Question: I have an encrypted database using . When I try to connect to the database using Connection string the following error message appears:
> 'SQL logic error Cannot use "Password" connection string property: library was not built with encryption support.'

'''
Imports System.Data.SQLite
Public Class frm_projects
Dim dtset As New SQLiteConnection("Data Source=Setting.db;Password=m;")
Private Sub frm_projects_Load(sender As Object, e As EventArgs) Handles MyBase.Load
Try
If dtset.State = ConnectionState.Closed Then
dtset.Open()
End If
Catch ex As Exception
MsgBox(ex.Message, MsgBoxStyle.Information, "Warning")
End Try
End Sub
End Class
'''
<URL>
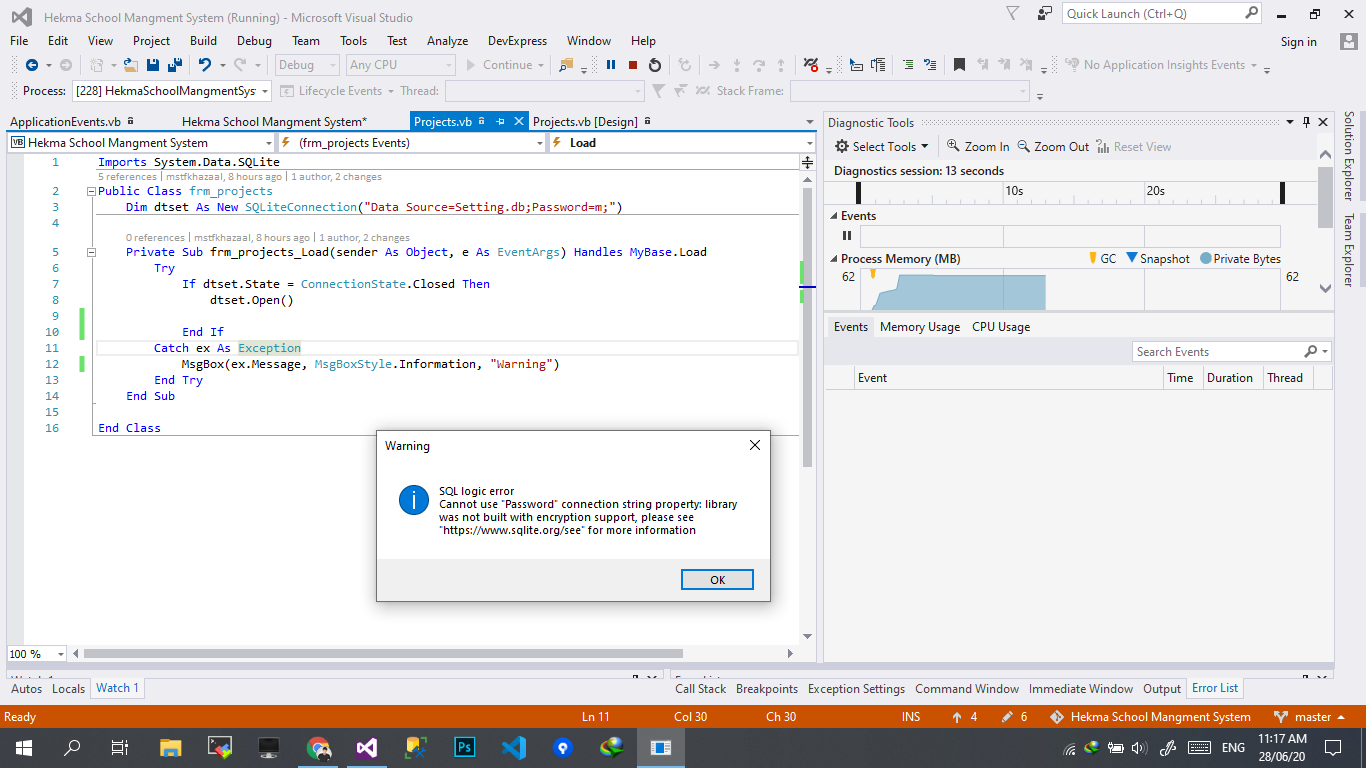
Answer: # Source of the issue
I assume that the actual reason for this error is the the lack of support in "legacy CryptoAPI" since 'System.Data.SQLite' version .
It was done in the following commit:
<URL>
# What can we do?
1. Manually Use the last NuGet version with CryptoAPI support - 1.0.112.2. Notice - It must be done manually - either by editing PackageReference in csproj or by editing config.packages. the reason is that older versions are unlisted (!) from the NuGet feed:
2. Buy perpetual source code license for SQLite Encryption Extension (SEE) which costs one time fee of 2000$ (as of Feb 2021) - purchase link
3. Use SQLCipher - SQLCipher is an SQLite extension that provides 256 bit AES encryption of database files - GitHub source (haven't tested it myself!)
# Data Sources
- <URL>